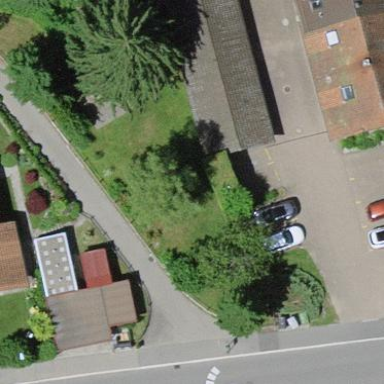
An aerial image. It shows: Garage building.